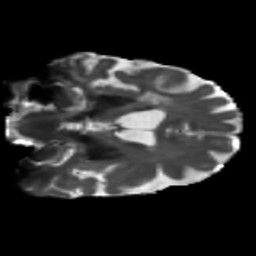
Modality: T2w
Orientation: coronal
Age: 68
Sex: female
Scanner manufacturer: siemens
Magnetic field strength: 3 T
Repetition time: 5.47 s
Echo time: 0.0854 s